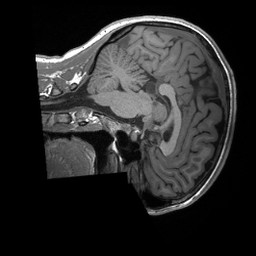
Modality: T1w
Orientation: sagittal
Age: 35
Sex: female
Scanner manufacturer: siemens
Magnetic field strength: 3 T
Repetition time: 2.4 s
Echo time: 0.00224 s